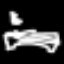
Label: bed